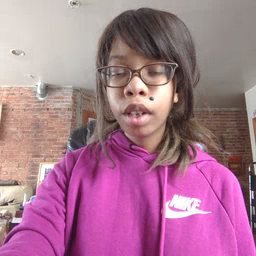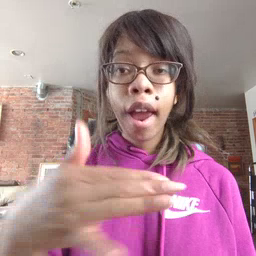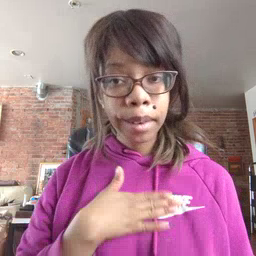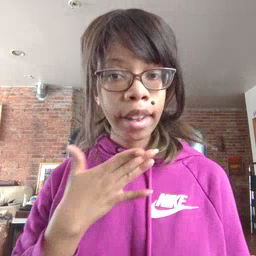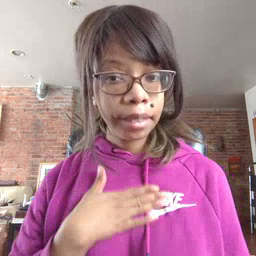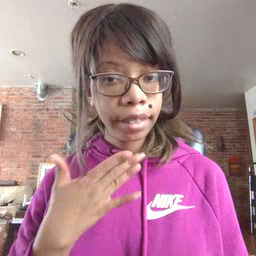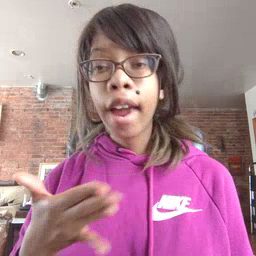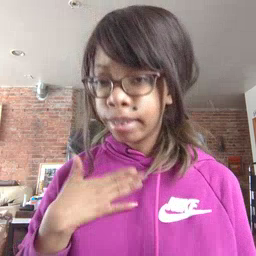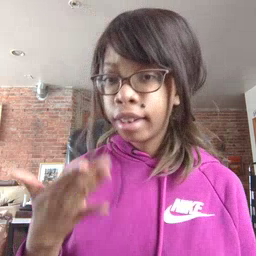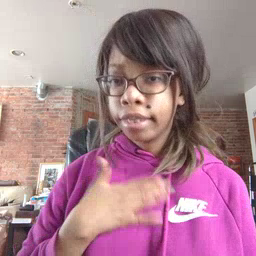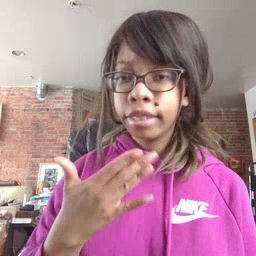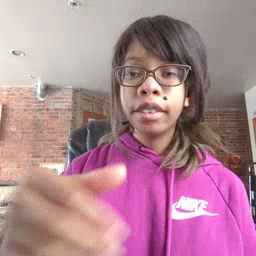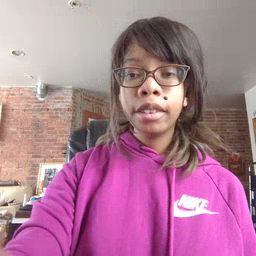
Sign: happy